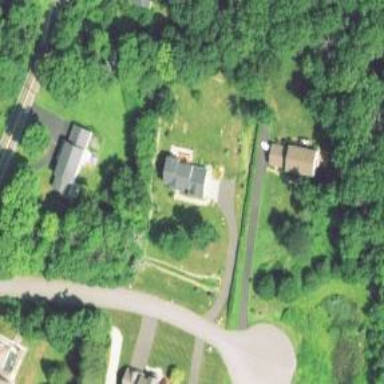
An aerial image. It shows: Driveway.